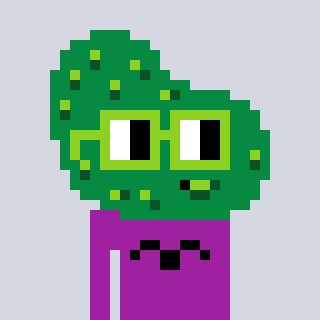
a pixel art character with square light green glasses, a pickle-shaped head and a magenta-colored body on a cool background